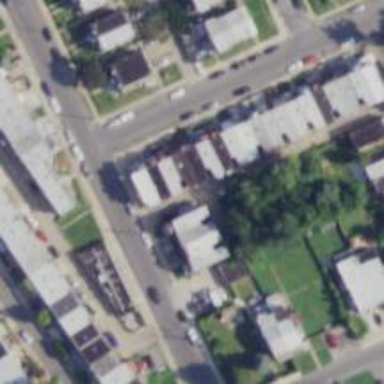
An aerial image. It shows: Alley classified as service road.